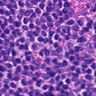
Metastatic tissue present: no